Interaction volume radius: 5 \u00c5
Interaction volume height: 35 \u00c5
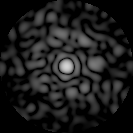
Disorder parameter: 0.8445